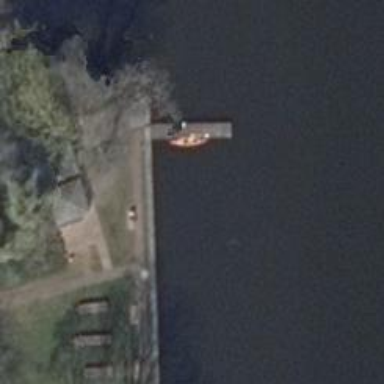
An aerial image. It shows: Man-made pier.